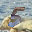
Label: 5